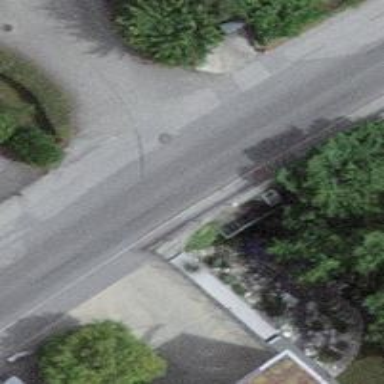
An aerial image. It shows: Residential road with asphalt surface.